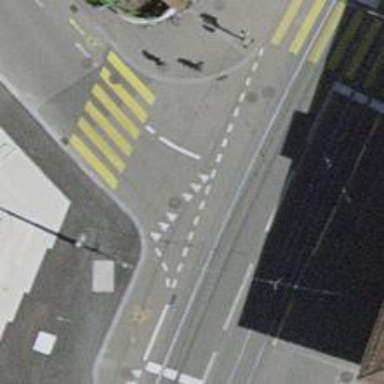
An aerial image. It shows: Tram level crossing on railway.